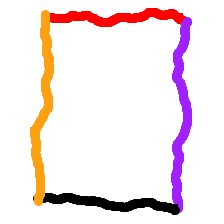
Shape: rectangle